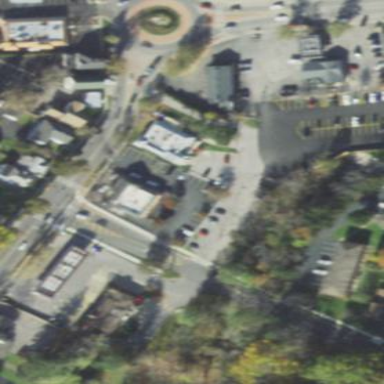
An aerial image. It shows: Parking area.